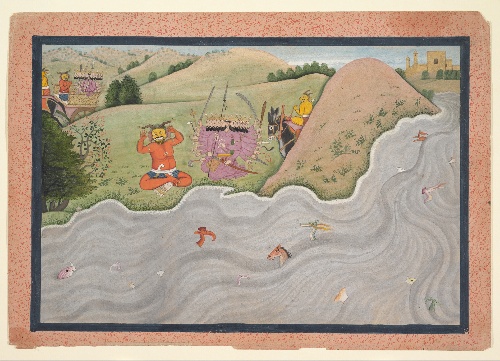
Date: ca. 1780
Object type: Folio
Classification: Paintings
Medium: Ink, opaque watercolor, silver, and gold on paper
Culture: India (Himachal Pradesh, Kangra)
Dimensions: 9 3/4 x 14 in. (24.8 x 35.6 cm)
Department: Asian Art
Credit line: Gift of Cynthia Hazen Polsky, 1985
Accession year: 1985
Repository: Metropolitan Museum of Art, New York, NY
Tags: Mythical Creatures|Demons